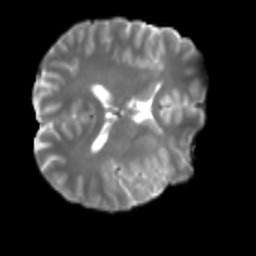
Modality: T2w
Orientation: axial
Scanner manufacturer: siemens
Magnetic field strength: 3 T
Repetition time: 4 s
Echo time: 0.0594 s